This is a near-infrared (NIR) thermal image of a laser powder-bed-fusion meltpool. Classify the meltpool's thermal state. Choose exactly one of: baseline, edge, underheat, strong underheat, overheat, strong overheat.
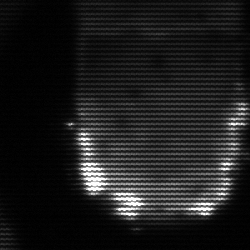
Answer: baseline